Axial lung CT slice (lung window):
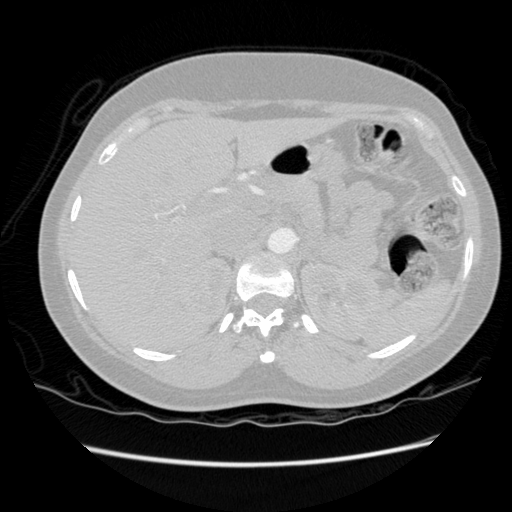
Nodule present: no